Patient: sex F, age 36
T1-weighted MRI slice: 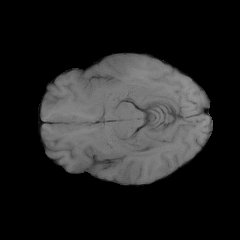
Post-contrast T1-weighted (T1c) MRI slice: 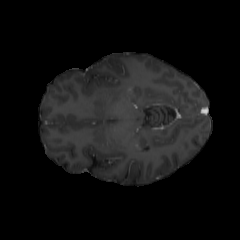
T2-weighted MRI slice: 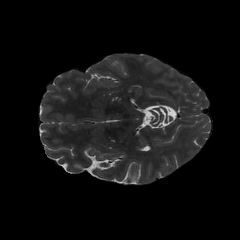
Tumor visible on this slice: no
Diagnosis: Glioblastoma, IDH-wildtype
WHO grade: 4